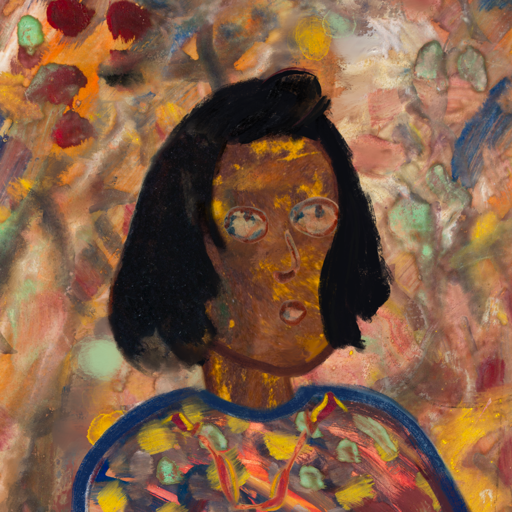
Background: Mother_And_Son_Mother, Head And Neck Side: Comrade, Face Side: Orphan, Bust: Mother_And_Son_Mother, Hair Side: Mosgoul, Head Accessory: Blank, Second Necklace: Gypsy_Mother_1, Necklace: Blank, Baby: Blank